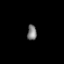
Tissue: prostate
Cell type: T cells
Senescence score: 0.7034
Nuclear area (px): 141
Mean DAPI intensity: 124.177